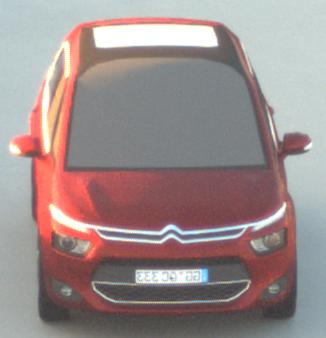
Make: Citroen
Model: Grand C4 Picasso VTi 120
Detailed model: Grand C4 Picasso (II)
Model produced from: 2013/10
Model produced until: 2015/02
Doors: 5
Color: red
Road condition: dry road
Daytime: sunrise or sunset
Contrast: medium contrast